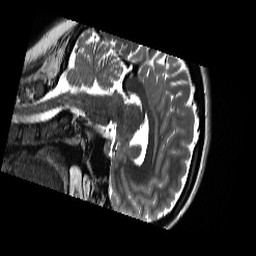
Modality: T2w
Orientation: sagittal
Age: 20
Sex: female
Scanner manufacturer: siemens
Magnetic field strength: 3 T
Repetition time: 13.52 s
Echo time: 0.088 s